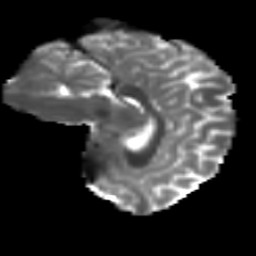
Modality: T2w
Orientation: sagittal
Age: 16
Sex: male
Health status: ill
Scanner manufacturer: ge
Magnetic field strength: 3 T
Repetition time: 6.752 s
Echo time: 0.079 s